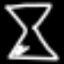
Label: hourglass